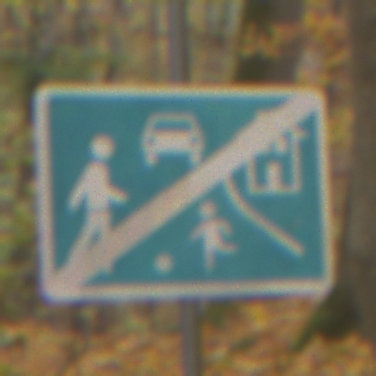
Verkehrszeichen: EndeVerkehrsberuhigterBereich
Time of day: MorningAfternoon
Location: Outdoor (Nature)
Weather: Overcast
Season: Autumn
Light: Natural